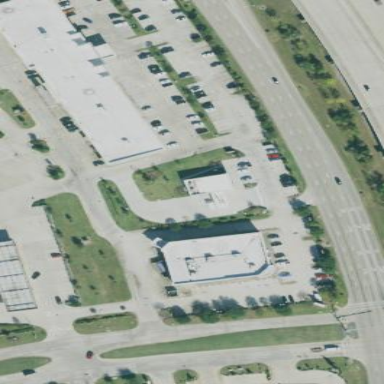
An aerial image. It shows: Parking area.